Field crop: tomato
Growth stage: 1
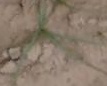
Species: cyperus